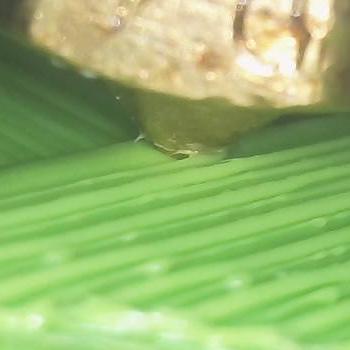
Flow rate: 158%